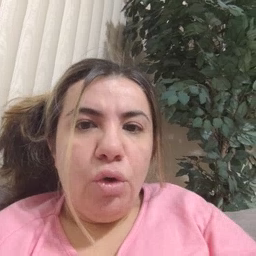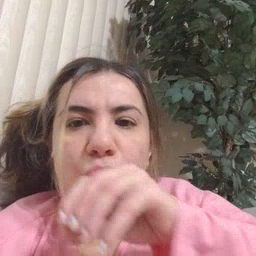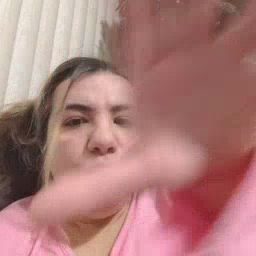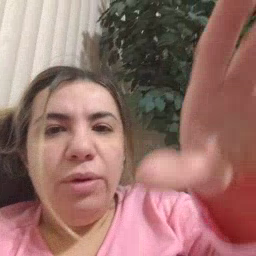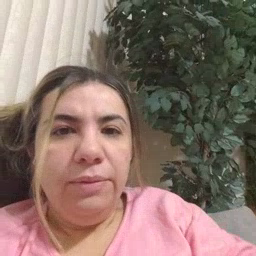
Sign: blow